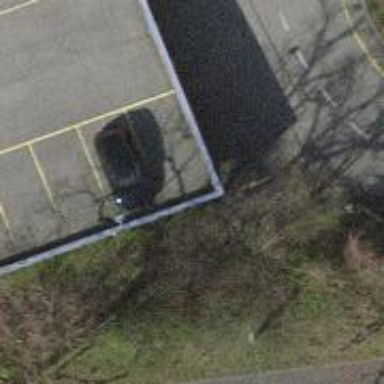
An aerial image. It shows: Charging station.